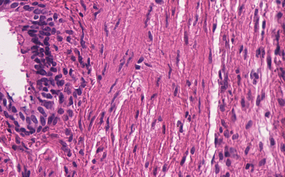
Tumor epithelial tissue: yes
Tumor-associated stroma tissue: yes
Normal tissue: no